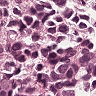
Metastatic tissue present: yes